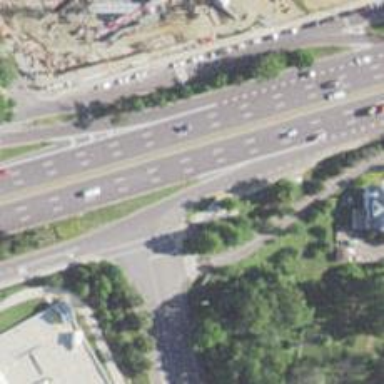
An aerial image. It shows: Trunk link highway with asphalt surface.